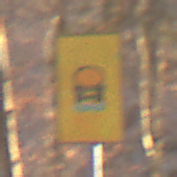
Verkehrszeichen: FahrzeugeMitWassergefaehrdenderLadungOhnePfeilsymbol
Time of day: SunriseSunset
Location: Outdoor (Nature)
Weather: Clear
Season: Autumn
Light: Natural